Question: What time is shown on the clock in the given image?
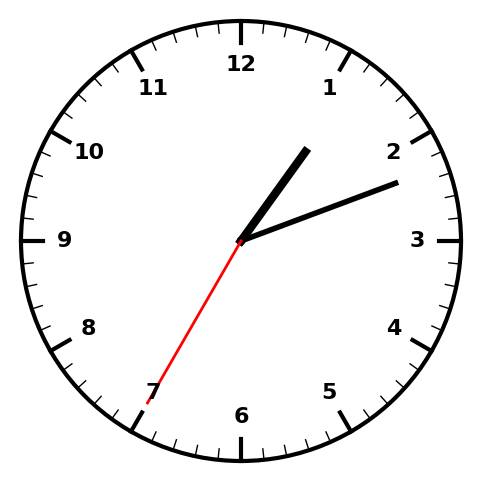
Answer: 01:11:35